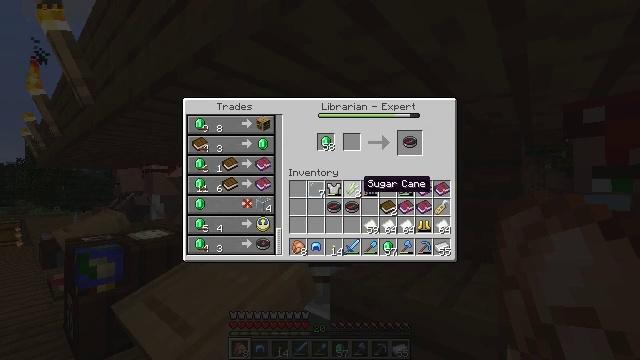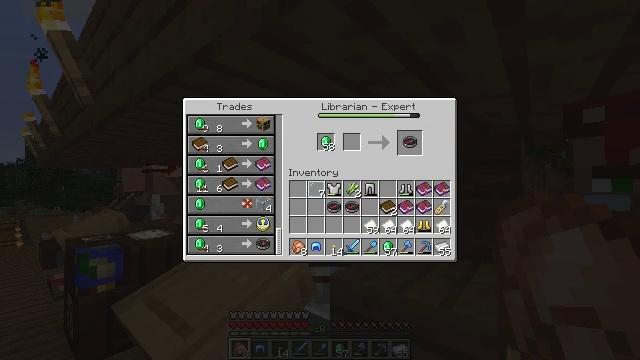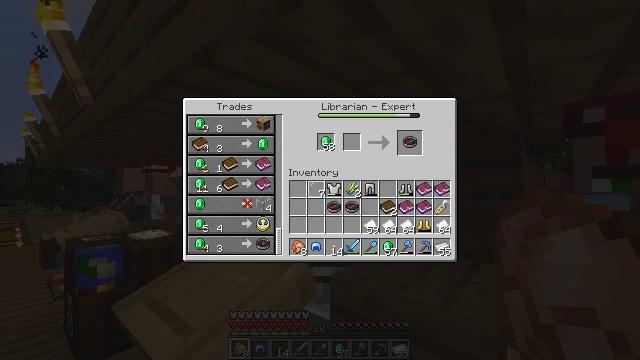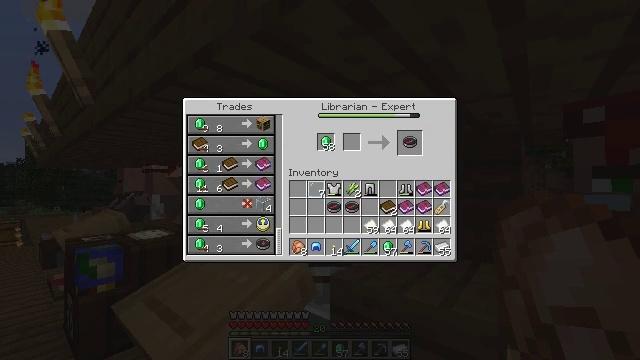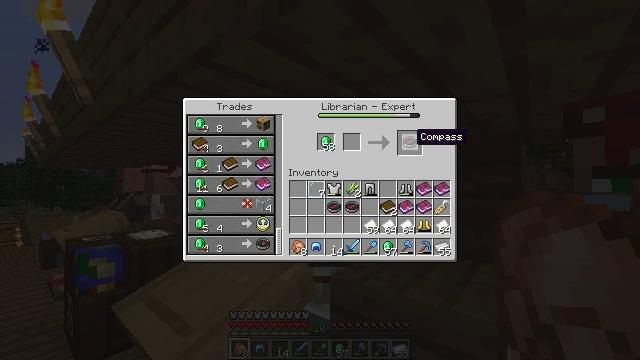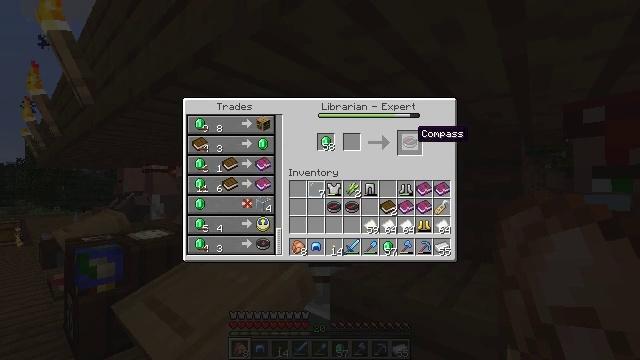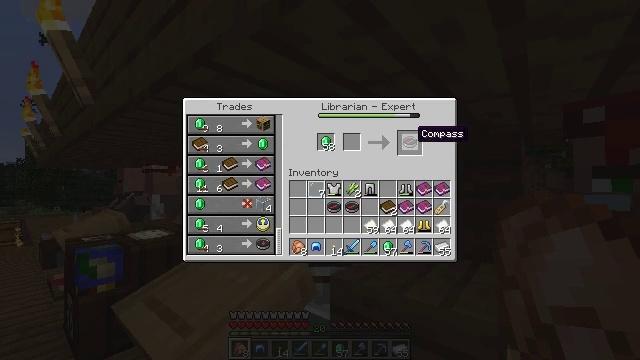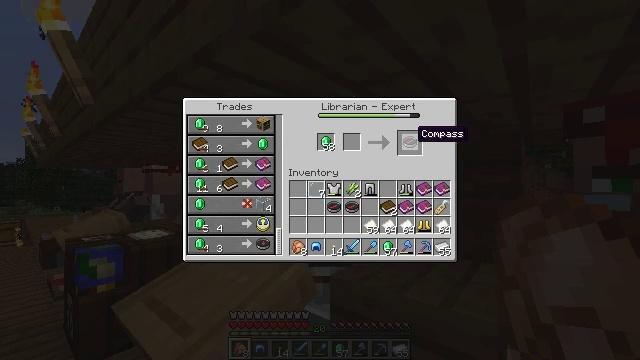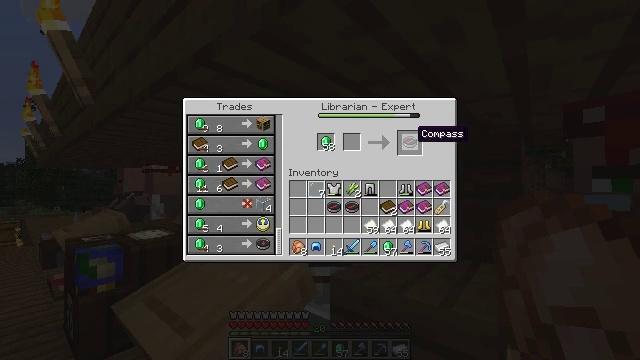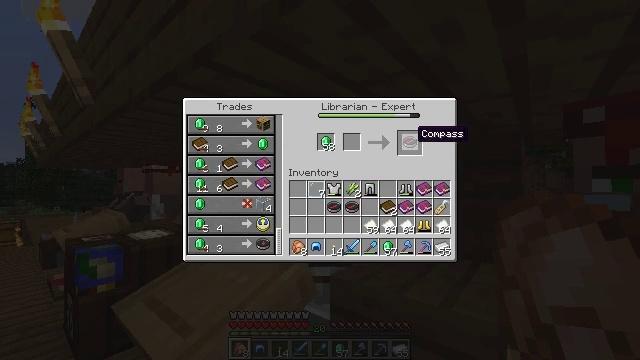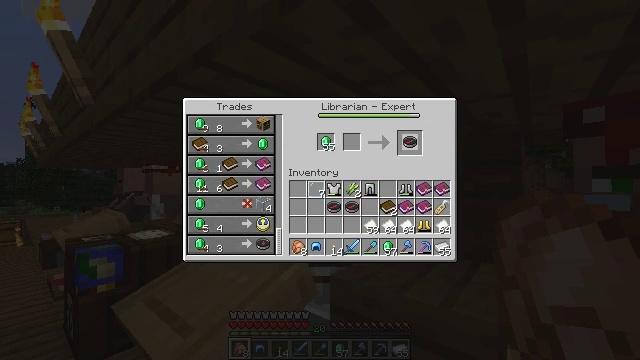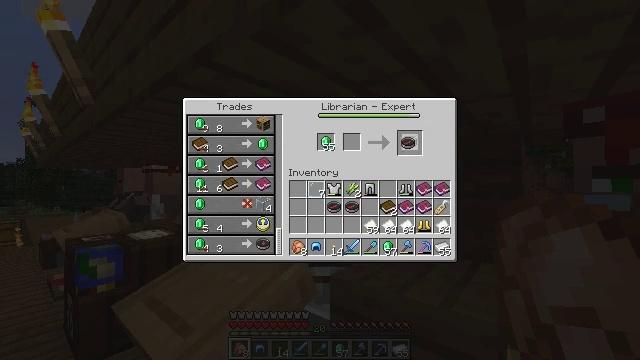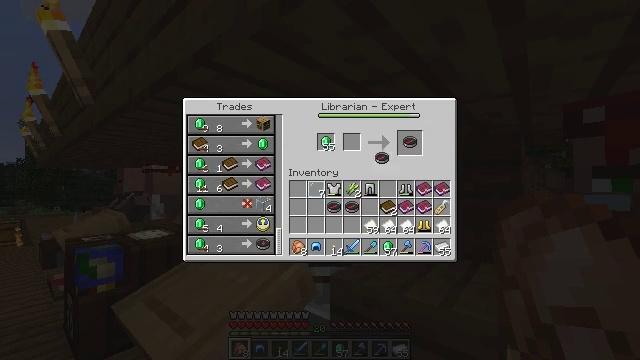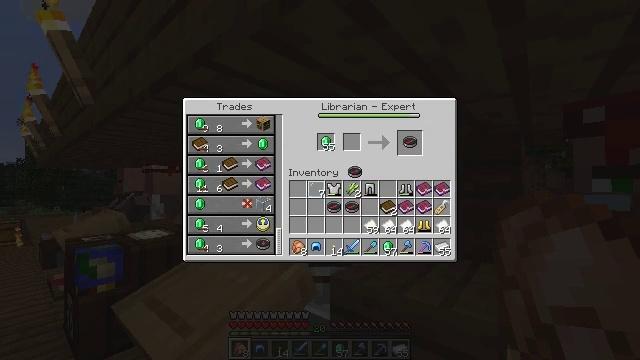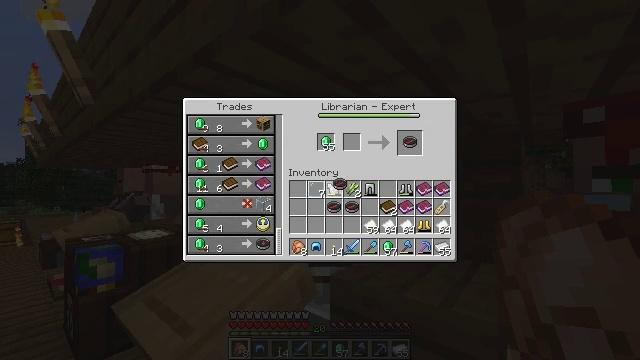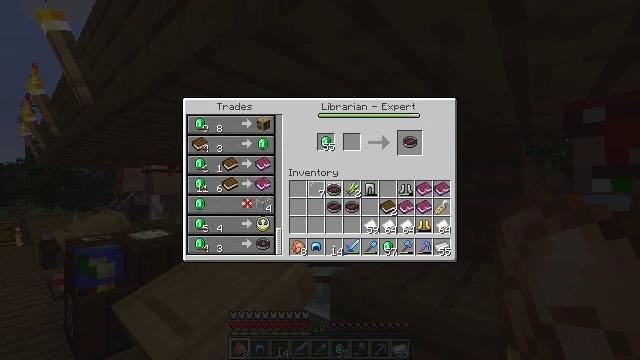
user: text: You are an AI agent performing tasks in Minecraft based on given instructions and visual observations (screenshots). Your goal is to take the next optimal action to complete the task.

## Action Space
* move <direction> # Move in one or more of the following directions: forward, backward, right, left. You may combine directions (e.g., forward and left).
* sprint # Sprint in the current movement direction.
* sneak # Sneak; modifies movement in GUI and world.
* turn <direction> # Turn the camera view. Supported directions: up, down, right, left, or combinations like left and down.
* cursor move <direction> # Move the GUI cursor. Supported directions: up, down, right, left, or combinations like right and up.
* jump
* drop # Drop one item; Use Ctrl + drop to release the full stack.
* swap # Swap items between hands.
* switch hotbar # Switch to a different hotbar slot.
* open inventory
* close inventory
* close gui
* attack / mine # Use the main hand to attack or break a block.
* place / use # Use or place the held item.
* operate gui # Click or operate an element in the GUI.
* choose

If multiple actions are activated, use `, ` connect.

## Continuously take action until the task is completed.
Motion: motion action
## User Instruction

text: Create a compass using the crafting table.
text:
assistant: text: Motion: cursor move right and up
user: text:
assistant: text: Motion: cursor move right and up
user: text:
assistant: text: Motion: cursor move right and up
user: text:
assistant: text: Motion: no_op
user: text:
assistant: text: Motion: no_op
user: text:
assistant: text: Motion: no_op
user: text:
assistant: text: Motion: no_op
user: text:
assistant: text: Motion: no_op
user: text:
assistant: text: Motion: no_op
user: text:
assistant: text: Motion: operate gui
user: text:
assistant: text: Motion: operate gui
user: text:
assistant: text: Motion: cursor move left and down
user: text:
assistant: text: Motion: cursor move left and down
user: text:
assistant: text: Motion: cursor move left and down
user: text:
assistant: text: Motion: no_op
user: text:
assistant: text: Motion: no_op
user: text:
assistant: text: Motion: no_op
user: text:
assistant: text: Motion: no_op
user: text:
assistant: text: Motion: no_op
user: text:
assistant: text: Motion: no_op
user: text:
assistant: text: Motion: no_op
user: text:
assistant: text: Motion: no_op
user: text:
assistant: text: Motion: no_op
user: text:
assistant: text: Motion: no_op
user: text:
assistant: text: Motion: operate gui
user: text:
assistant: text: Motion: operate gui
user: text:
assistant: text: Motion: operate gui
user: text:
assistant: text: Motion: cursor move right and up
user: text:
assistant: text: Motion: cursor move right and up
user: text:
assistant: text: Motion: cursor move right and up